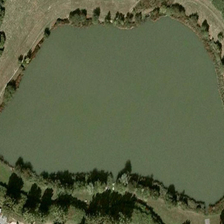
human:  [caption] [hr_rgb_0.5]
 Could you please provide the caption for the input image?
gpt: many green trees and meadows are around an irregular pond .

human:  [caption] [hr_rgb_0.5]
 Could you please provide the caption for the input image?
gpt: many green trees and meadows are around an irregular pond .

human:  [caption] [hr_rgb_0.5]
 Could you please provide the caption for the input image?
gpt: many green trees and meadows are around an irregular pond .

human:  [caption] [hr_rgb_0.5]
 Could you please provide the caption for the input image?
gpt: many green trees and meadows are around an irregular pond .

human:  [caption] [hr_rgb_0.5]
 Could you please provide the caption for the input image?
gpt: many green trees and meadows are around an irregular pond .